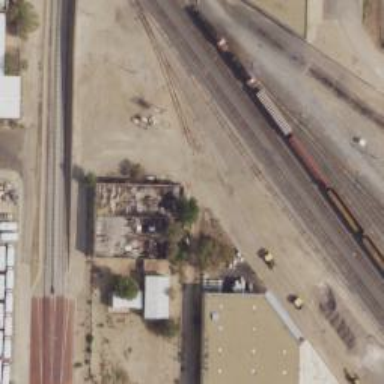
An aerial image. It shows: Railway yard.